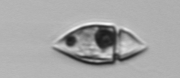
Label: Amphidinium